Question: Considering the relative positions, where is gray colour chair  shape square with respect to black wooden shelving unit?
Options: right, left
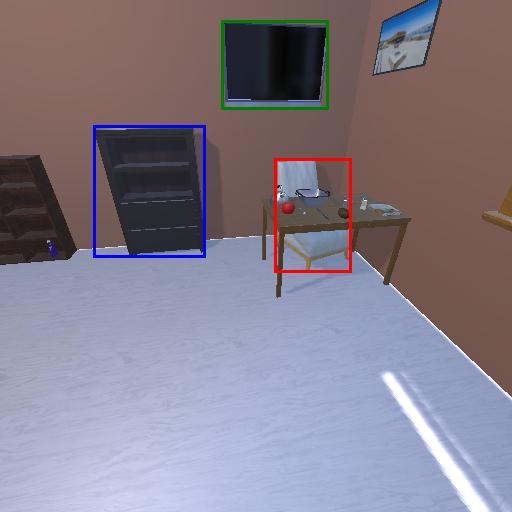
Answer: right